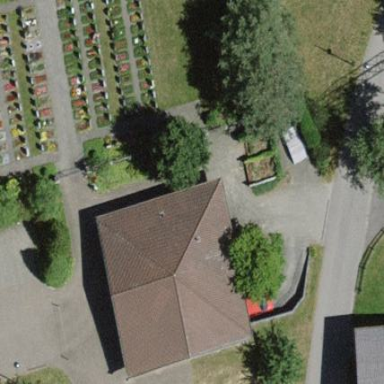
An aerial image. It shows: Chapel building.